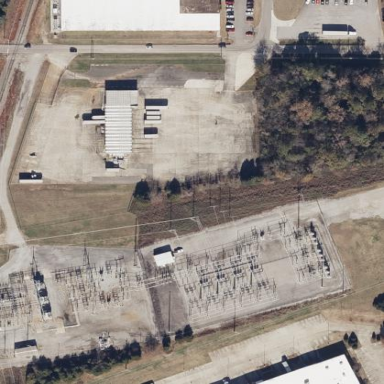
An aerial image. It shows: Fence surrounds transmission level power substation.